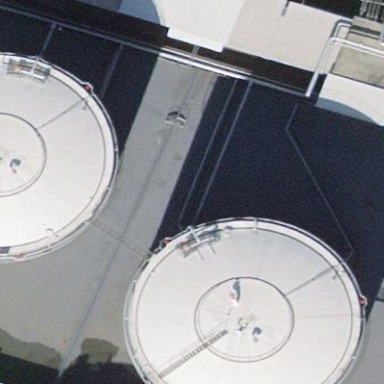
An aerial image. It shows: Storage tank created as man-made structure.